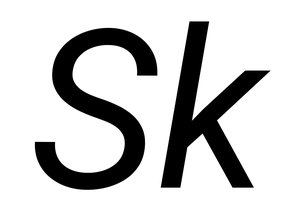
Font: Roboto-Italic_Italic